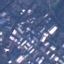
Land use / land cover class: Industrial